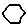
Label: hexagon